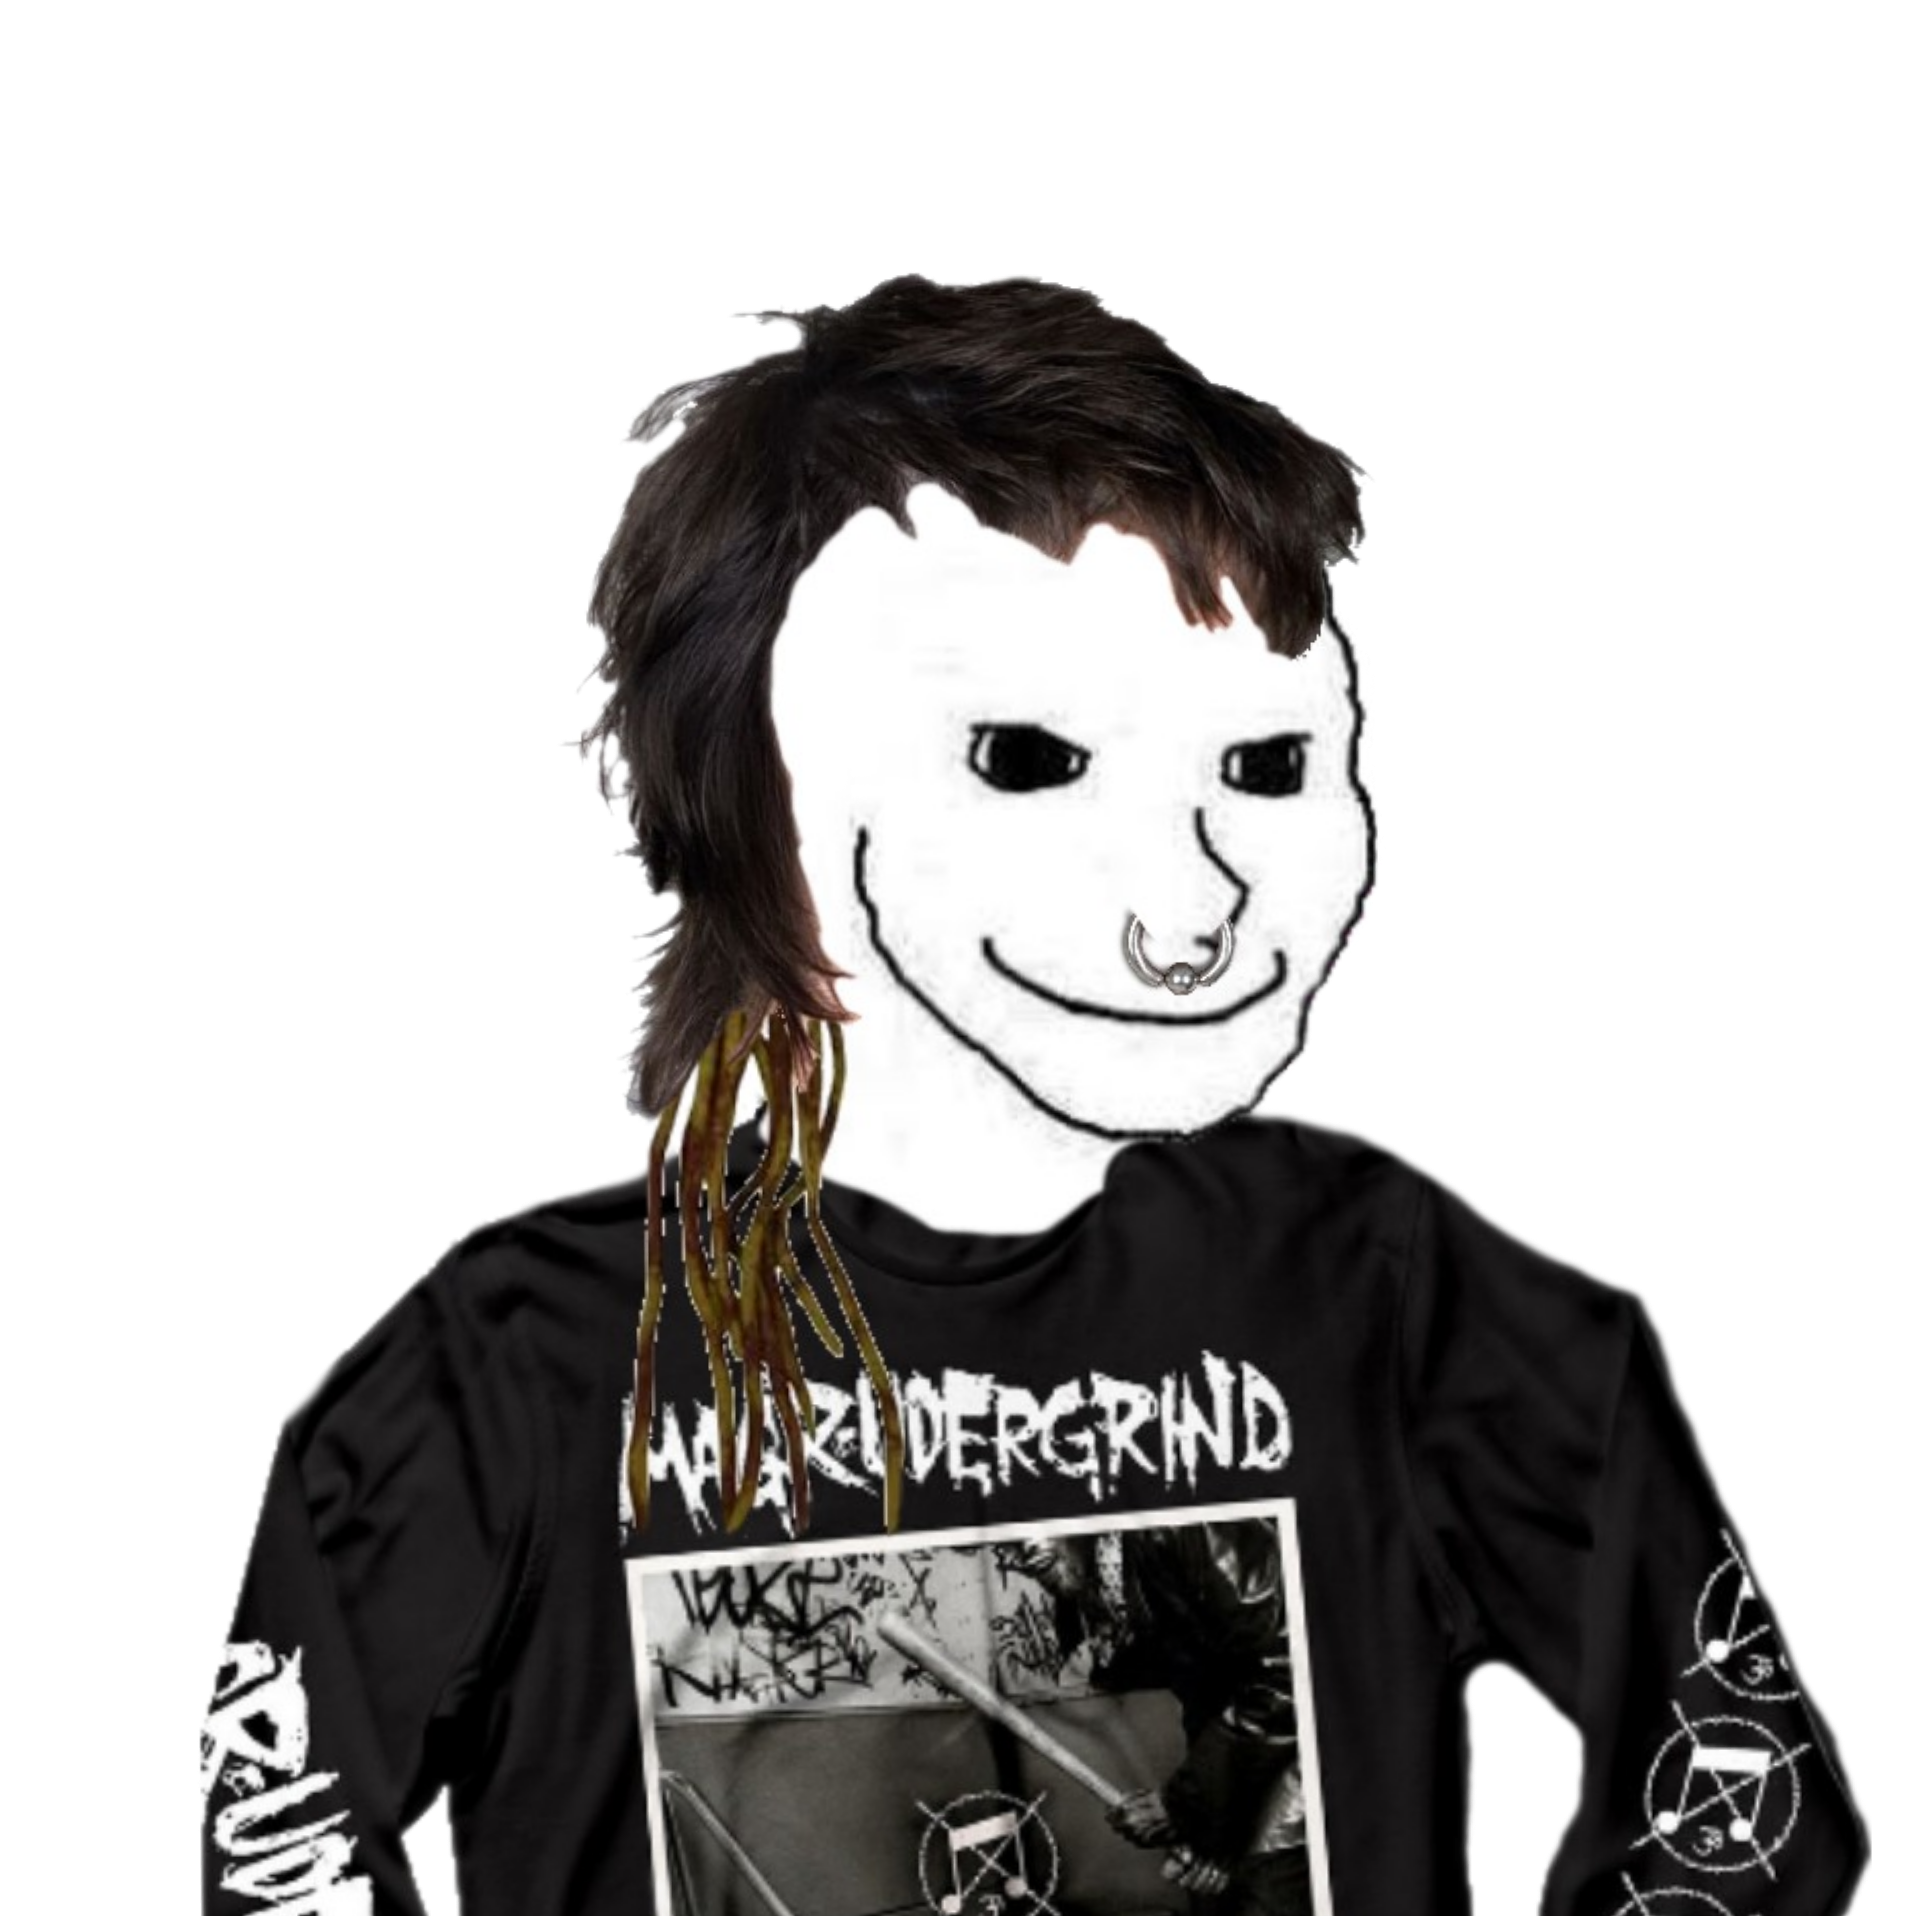
Label: 5_Oomer